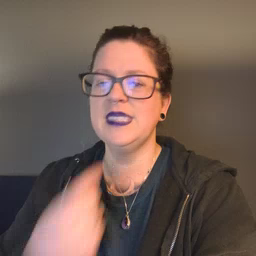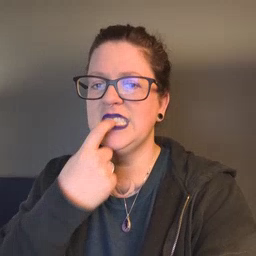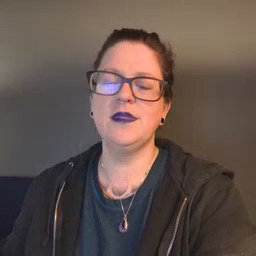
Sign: glasswindow